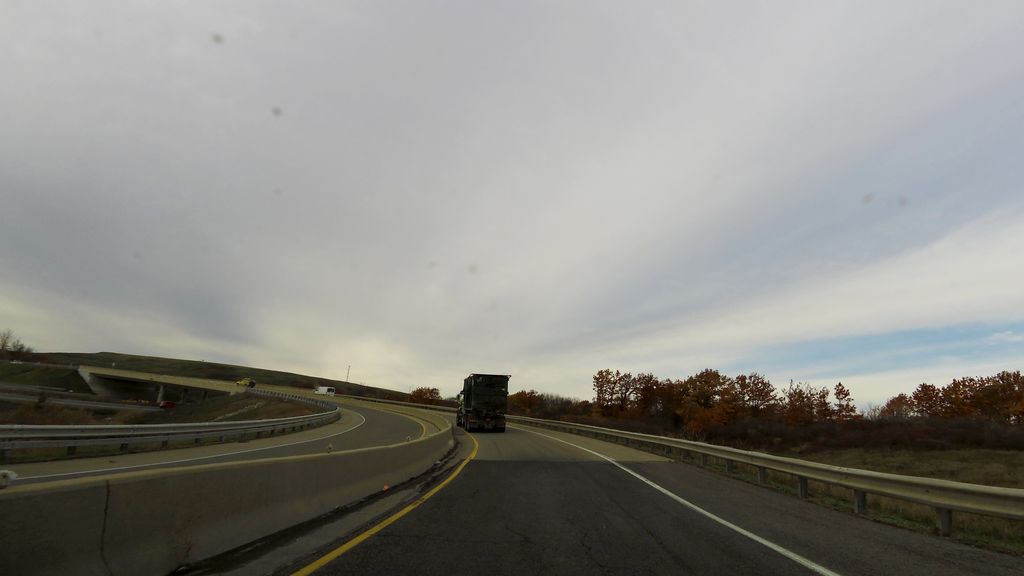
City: hamilton